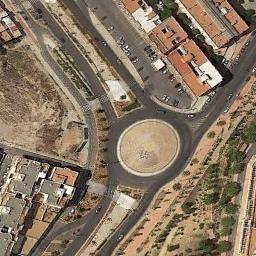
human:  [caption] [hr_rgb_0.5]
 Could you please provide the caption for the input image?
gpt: There are several moving vehicles on the road at the roundabout, There are many buildings and some trees around the roundabout, And many cars are parked in the open space beside the roundabout .

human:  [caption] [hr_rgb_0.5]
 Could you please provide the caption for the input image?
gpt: The roundabout with three exits and entrances is surrounded by some buildings and a clearing is in the middle of the roundabout .

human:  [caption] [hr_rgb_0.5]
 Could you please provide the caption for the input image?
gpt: The roundabout is next to buildings and parking lot .

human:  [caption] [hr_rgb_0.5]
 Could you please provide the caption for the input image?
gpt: There are many buildings of different shapes and sizes next to the roundabout .

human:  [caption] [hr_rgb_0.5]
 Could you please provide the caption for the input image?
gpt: There are some buildings and green bushes beside the roundabout .